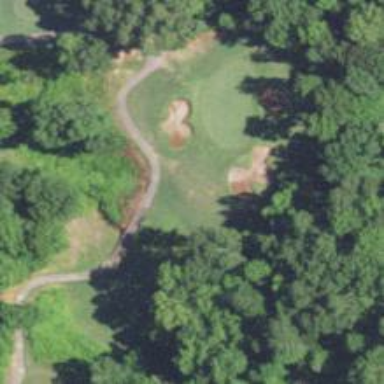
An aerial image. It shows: Path bridge over golf path.